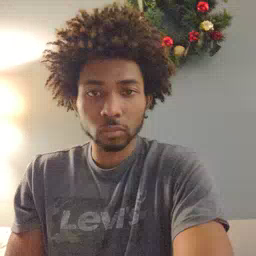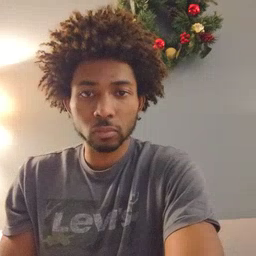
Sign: dryer